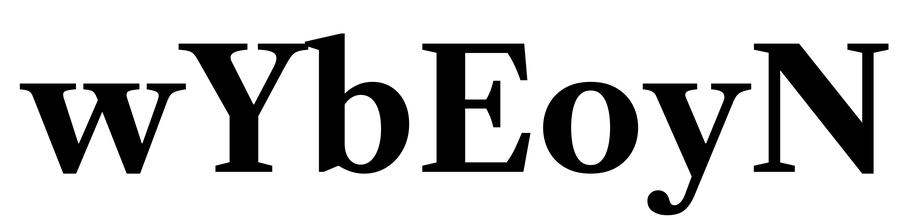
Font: LibreCaslonText_Bold